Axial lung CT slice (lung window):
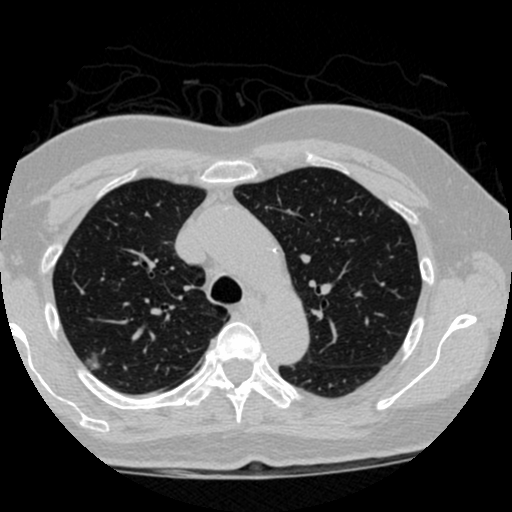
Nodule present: yes
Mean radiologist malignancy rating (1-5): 3.333